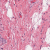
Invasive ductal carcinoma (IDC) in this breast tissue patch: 0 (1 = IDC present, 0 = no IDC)